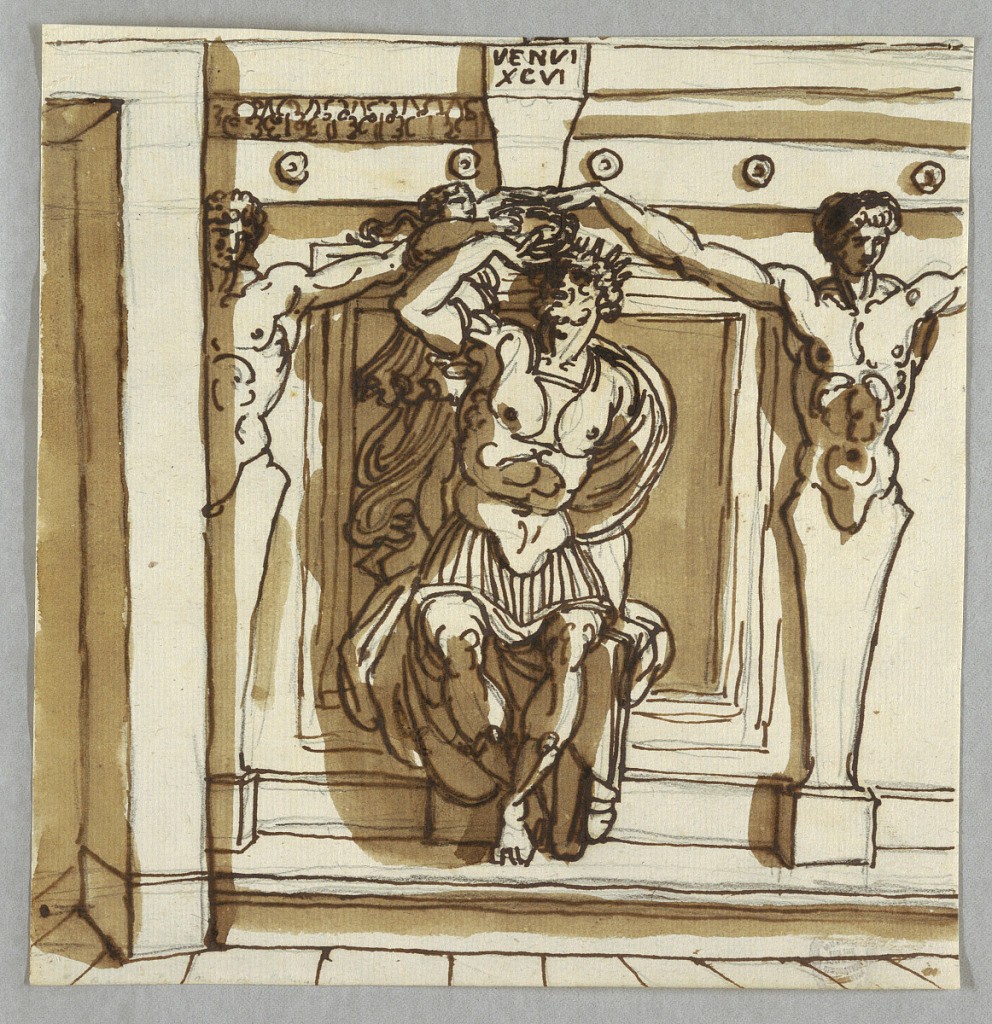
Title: Godfrey de Bouillon, after Giulio Romano and Raphael Sanzio
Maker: Felice Giani, Italian, 1758–1823
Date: ca. 1820
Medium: Pen and ink, brush and sepia wash over traces of graphite on laid paper
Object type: Drawing
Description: A part of the door is shown at left.